Question: I want to make such an interface like the storage summary section in Gingerbread. It's like the seekbar or progress bar but you can not customize it, it just simply show the certain amount of something out of the total amount.
Here's the pic

Can anyone tell me what to call such a interface or how to make that? Thanks
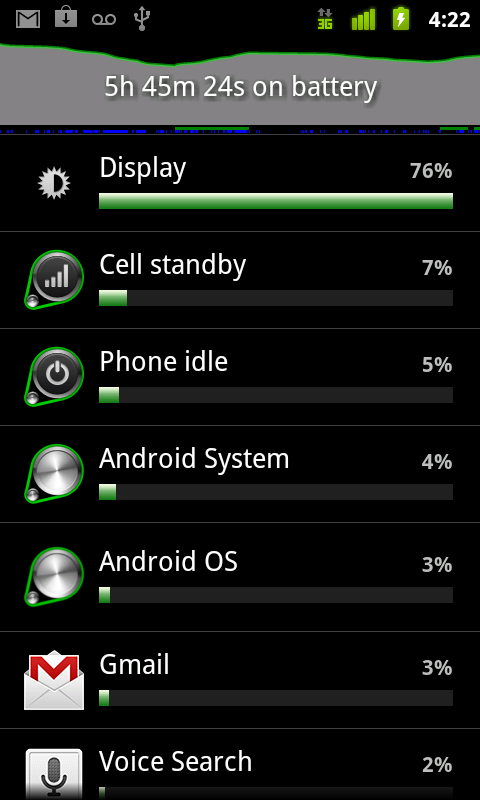
Answer: For the UI, you can use 'ProgressBars'. Should be easy to calculate what values to place in each of them, but you will surely need the following:
Total Storage capacity
<URL>
Size of a directory
<URL>